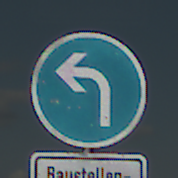
Verkehrszeichen: VorgeschriebeneFahrtrichtungLinks
Zusatzzeichen unten: SonstigeFahrzeugePersonengruppenFrei1
Umgebung: Outdoor, Beach
Tageszeit: Midday
Wetter: PartlyCloudy
Licht: Natural
Jahreszeit: NotSpecified
Kontrast: HighContrast